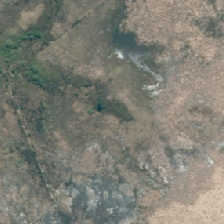
Land cover: herbaceous_freshwater_vege